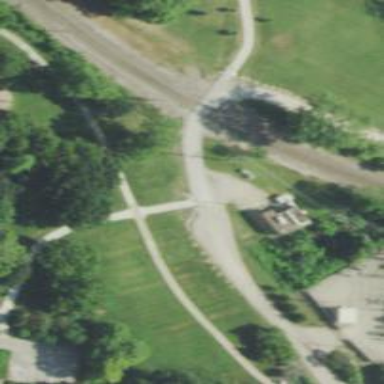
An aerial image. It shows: Cycleway.